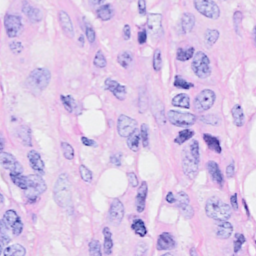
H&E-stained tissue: Breast